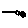
Label: moon